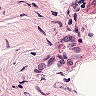
Metastatic tissue present: no